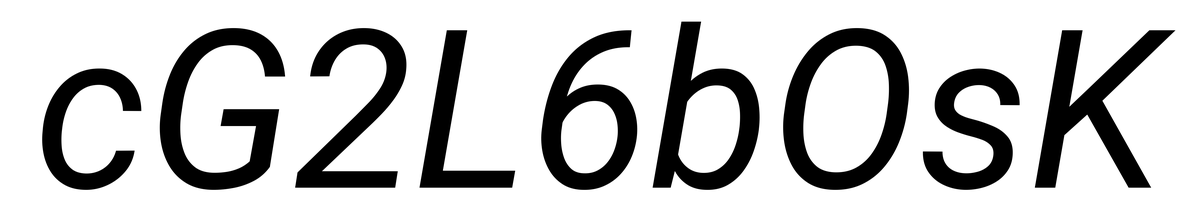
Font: Roboto-Italic_Italic